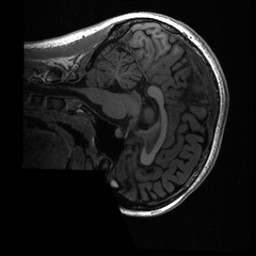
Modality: T1w
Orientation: sagittal